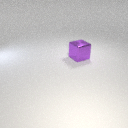
large purple metal cube